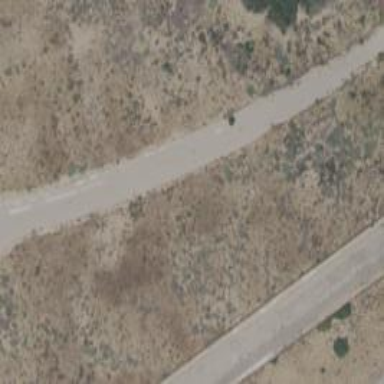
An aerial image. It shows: Track road.